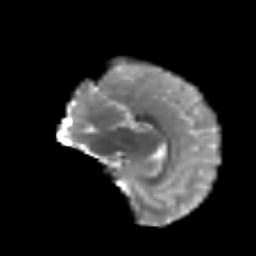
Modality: T2w
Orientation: sagittal
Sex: female
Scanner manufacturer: siemens
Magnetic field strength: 3 T
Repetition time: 5 s
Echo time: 0.071 s